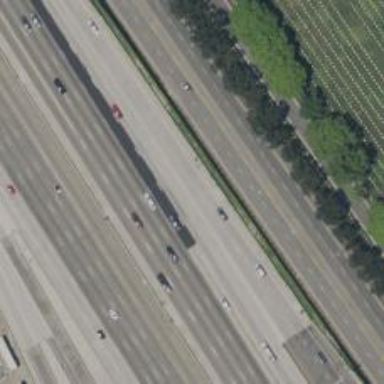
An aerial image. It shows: Motorway link.